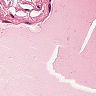
Metastatic tissue present: no